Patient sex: M
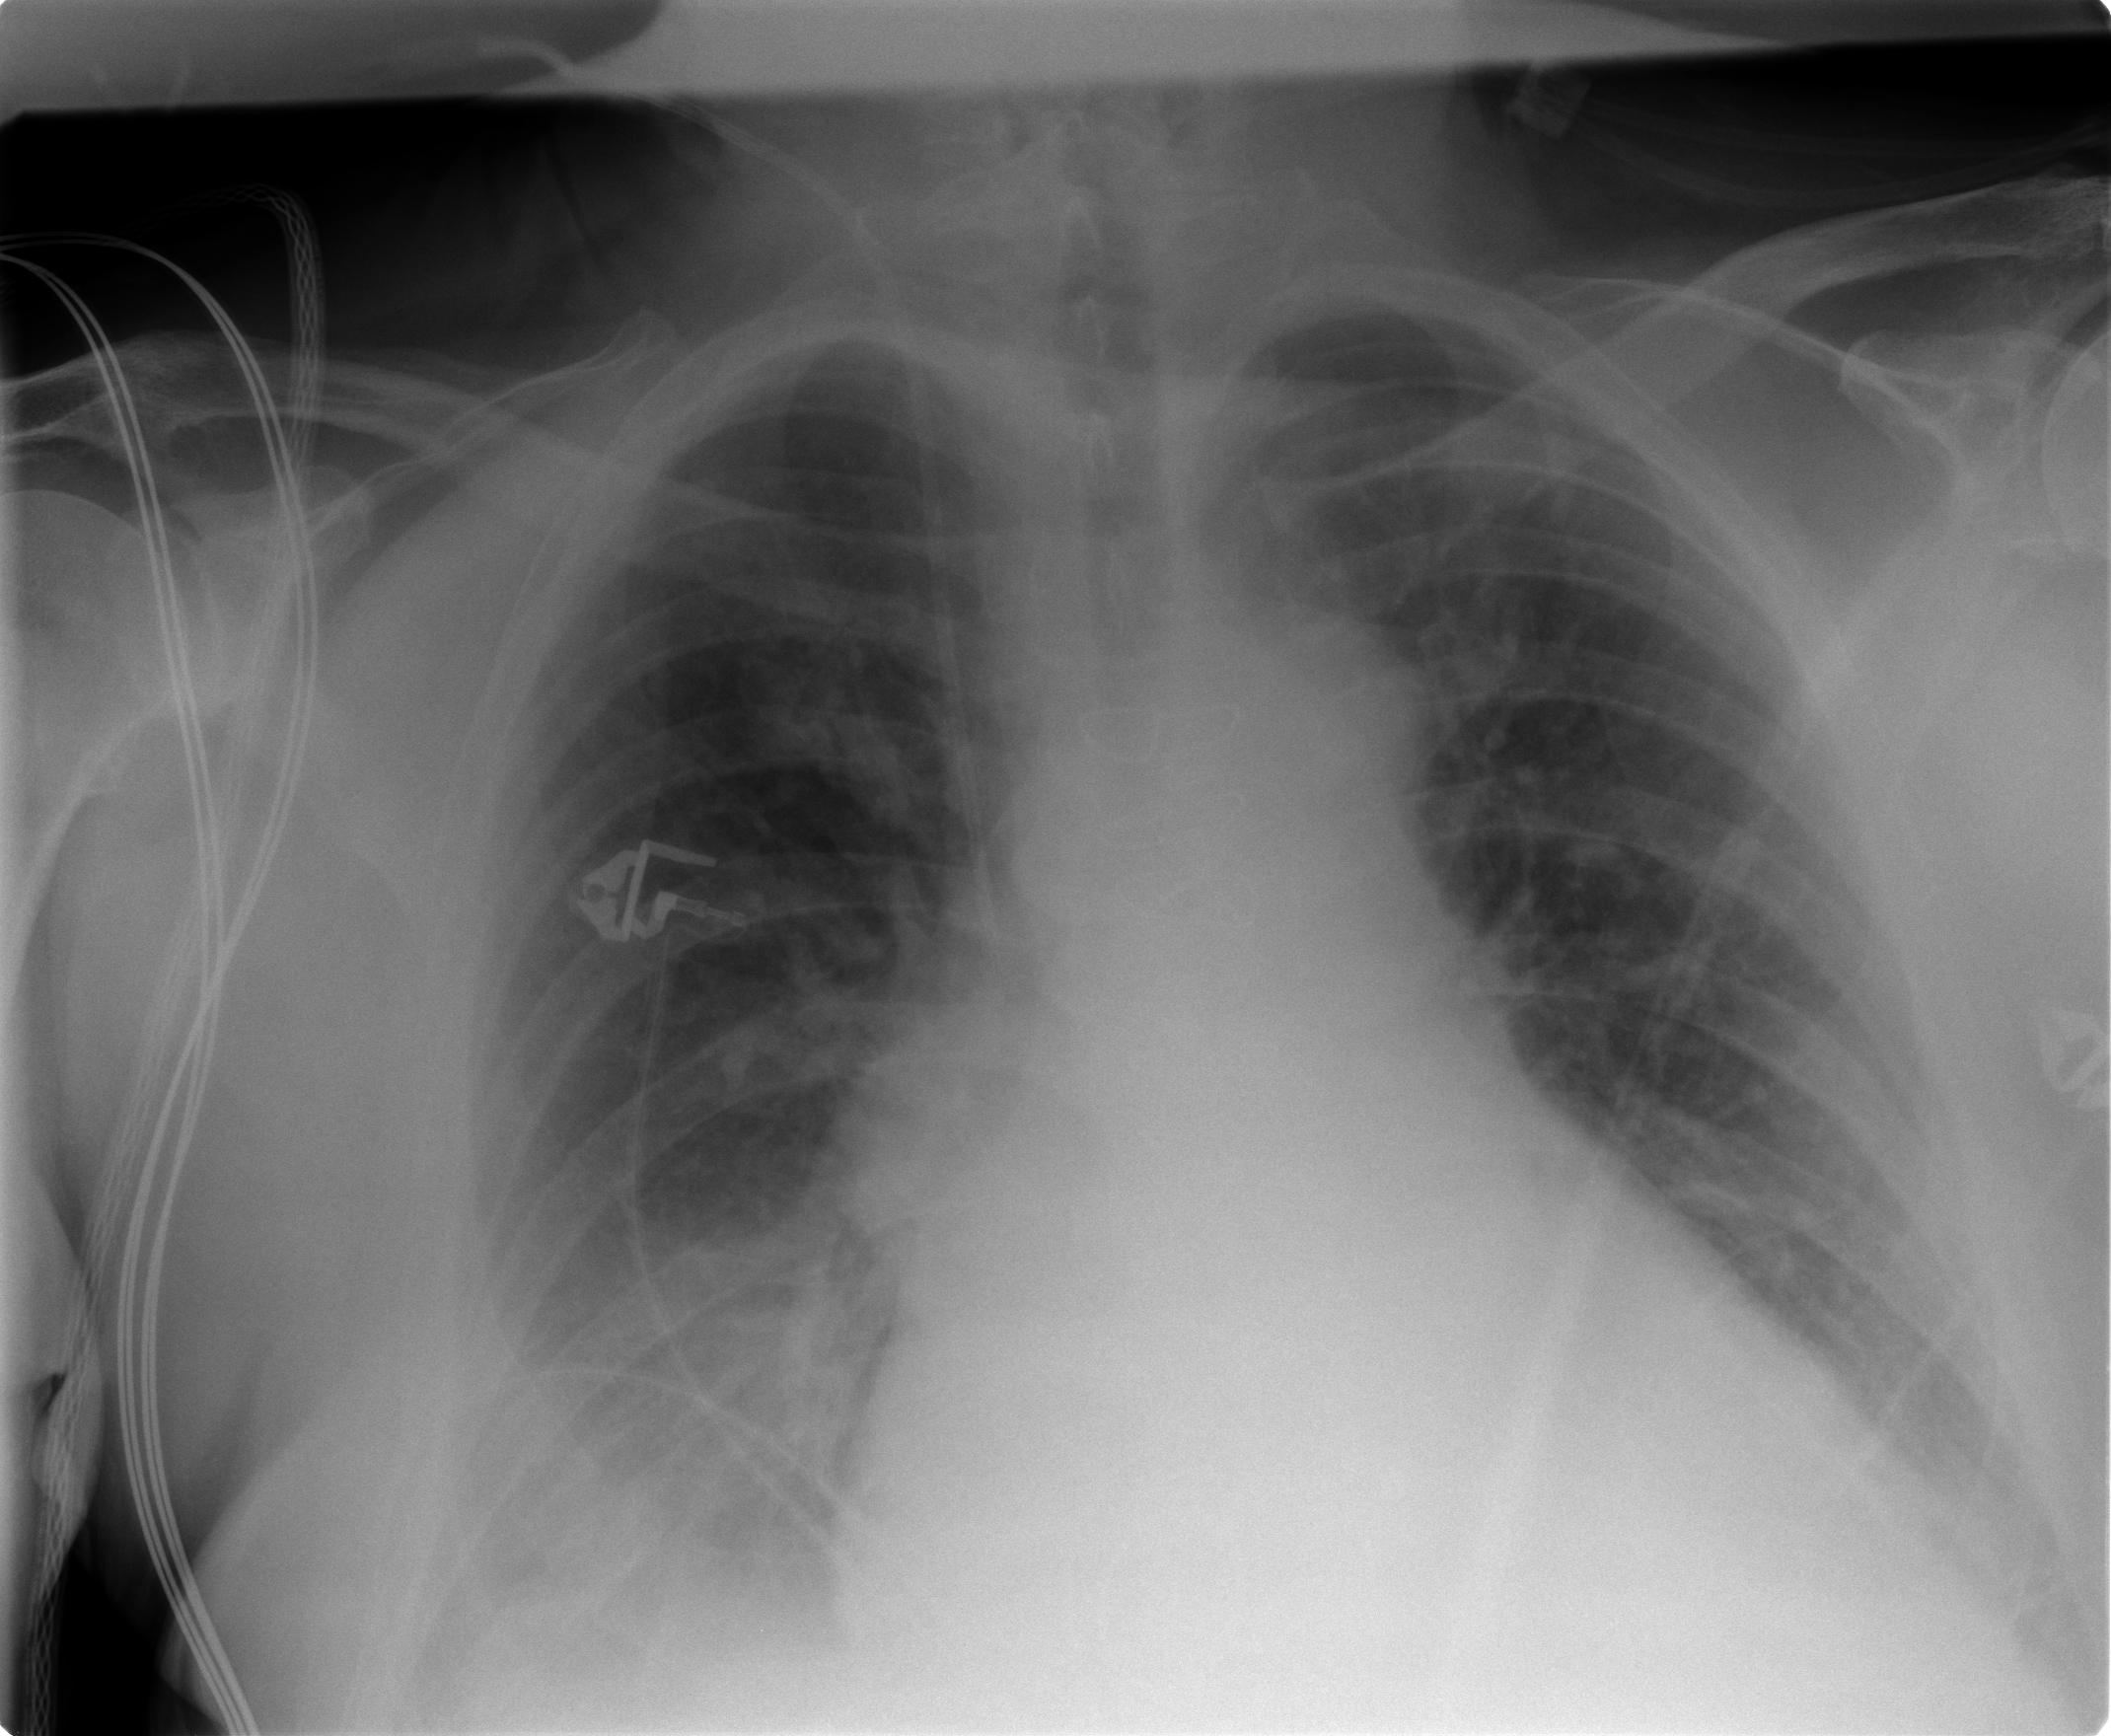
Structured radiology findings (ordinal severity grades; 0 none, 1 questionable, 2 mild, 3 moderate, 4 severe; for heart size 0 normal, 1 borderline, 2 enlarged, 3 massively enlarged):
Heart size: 3
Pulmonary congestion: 3
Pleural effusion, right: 2
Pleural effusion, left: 2
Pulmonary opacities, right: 1
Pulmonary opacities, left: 1
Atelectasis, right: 3
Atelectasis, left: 2